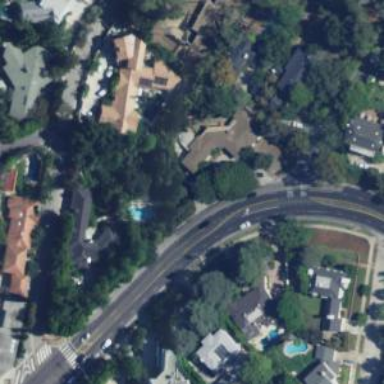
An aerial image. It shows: Secondary road with asphalt surface surrounded by residential properties.